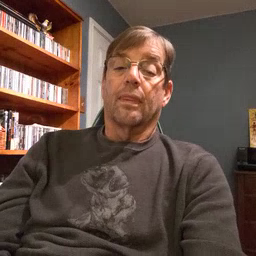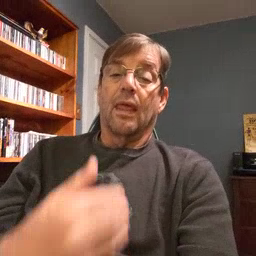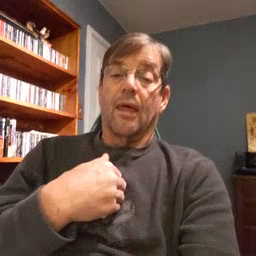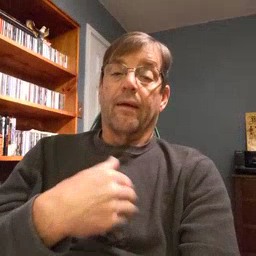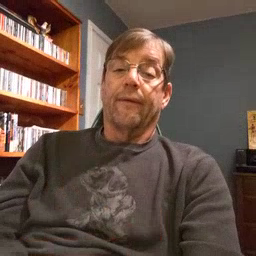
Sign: have